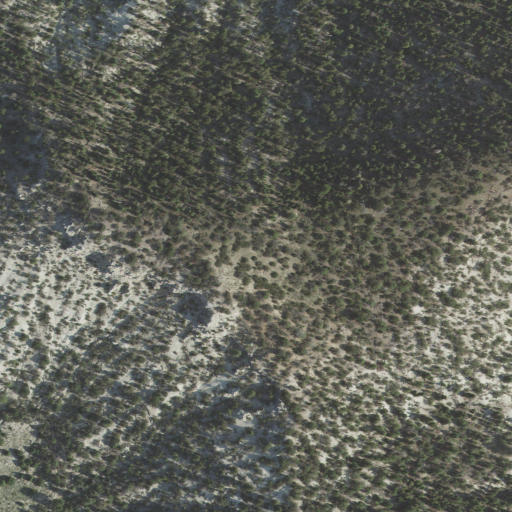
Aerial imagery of mountain in Utah named Stud Knoll containing evergreen forest and shrub